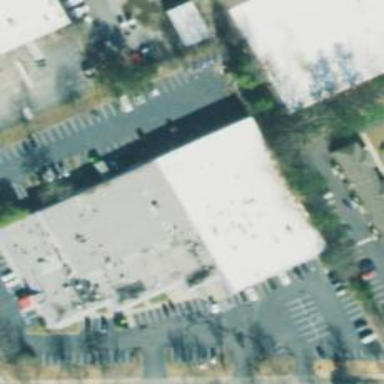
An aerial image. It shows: Commercial building.